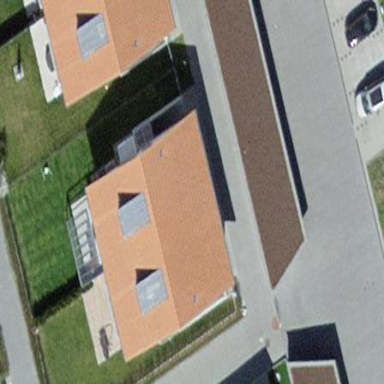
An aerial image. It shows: Terrace building.